Field crop: tomato
Growth stage: 1
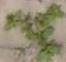
Species: portulaca